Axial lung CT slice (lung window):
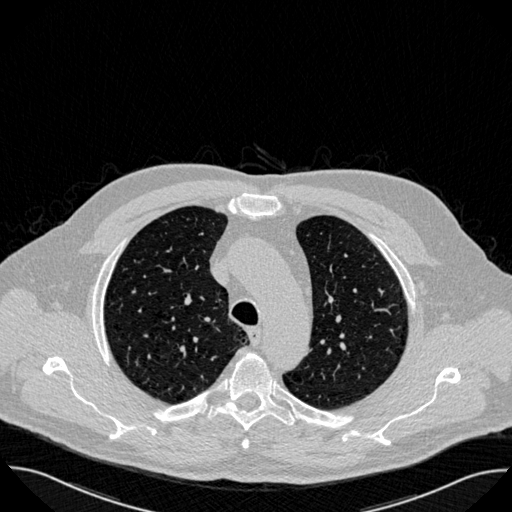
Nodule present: no